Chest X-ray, AP view. Patient: 52 years old, sex M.
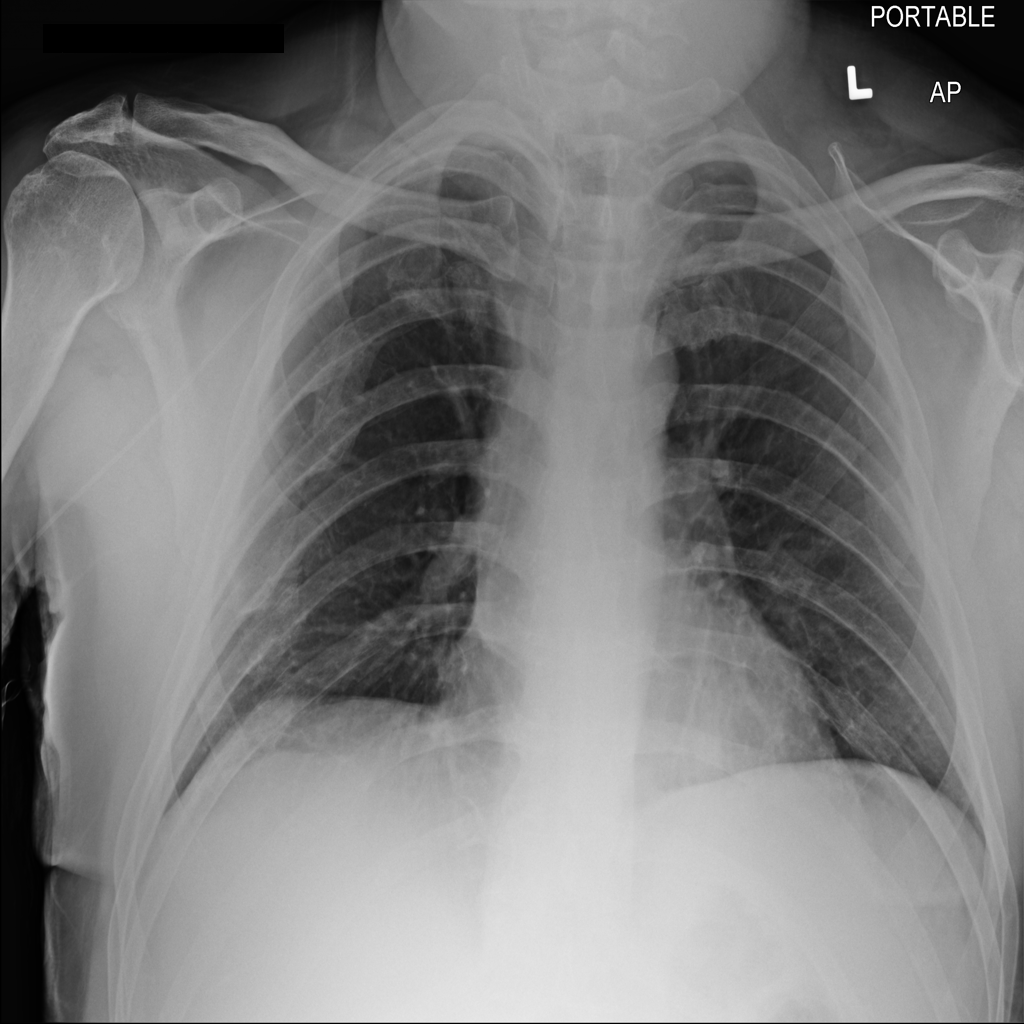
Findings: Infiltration